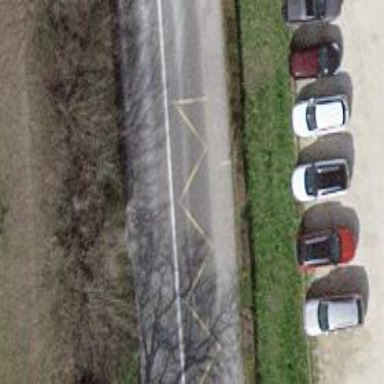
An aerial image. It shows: Bus stop with designated stop position for public transport.